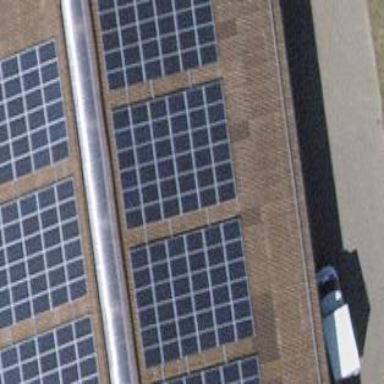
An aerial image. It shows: Solar power generator with photovoltaic panels.